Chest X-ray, PA view. Patient: 51 years old, sex F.
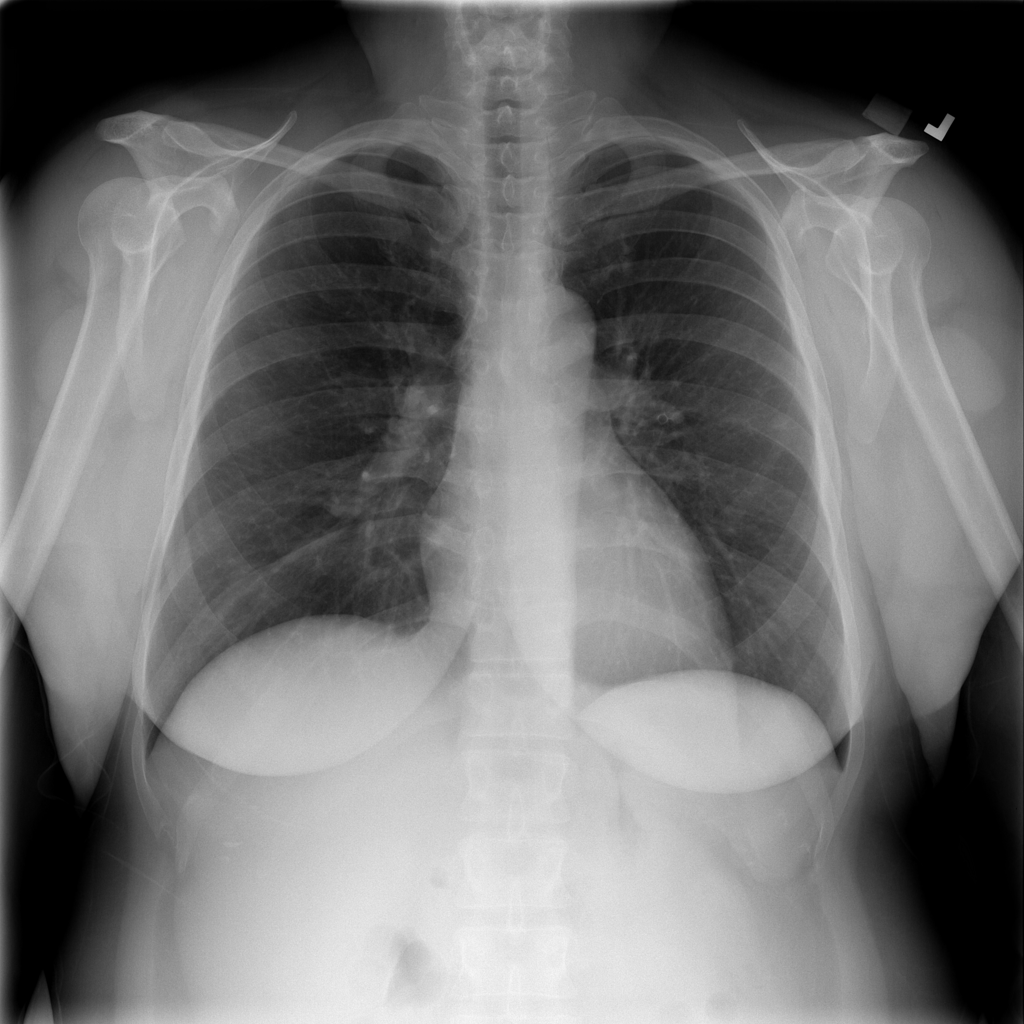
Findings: Infiltration